Question: Should a programmer use day or week when using the diffdate function? It seems to me that they would work generally the same. One would simply use whichever one fit better for their needs. However from this query, DIFFDATE seems to have gotten different results even though the dates are very similar. (Especially row 3 and 8) I do not understand why row 3 would get 8 days but only one week and row 8 would also get 8 rows but only 1 week.
'''
SELECT OrderDate, ShipDate, DateDiff(week, OrderDate, ShipDate)as week, DateDiff(day, OrderDate, ShipDate) as day
FROM Sales.SalesOrderHeader
Where DateDiff(day, OrderDate, ShipDate) > 7
'''

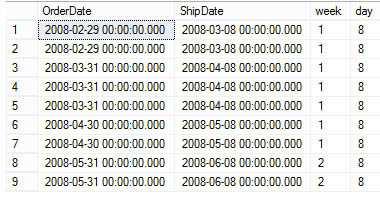
Answer: SQL Server's 'datediff()' function probably doesn't do what you think it does.
It counts the number of boundaries that are passed between two datetimes. So, 'datediff(day)' between 2014-01-01 23:59 and 2014-01-02 00:01 is 1 day. 'datediff(day)' for 2014-01-01 00:01 and 2014-01-01 23:59 is 0 days.
The same applies to weeks.
This is the behavior you are seeing. It is well documented <URL>.